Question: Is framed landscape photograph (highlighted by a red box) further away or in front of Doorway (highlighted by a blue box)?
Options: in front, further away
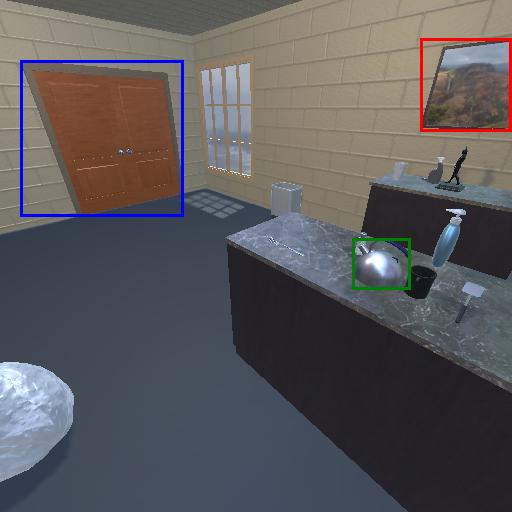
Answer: in front